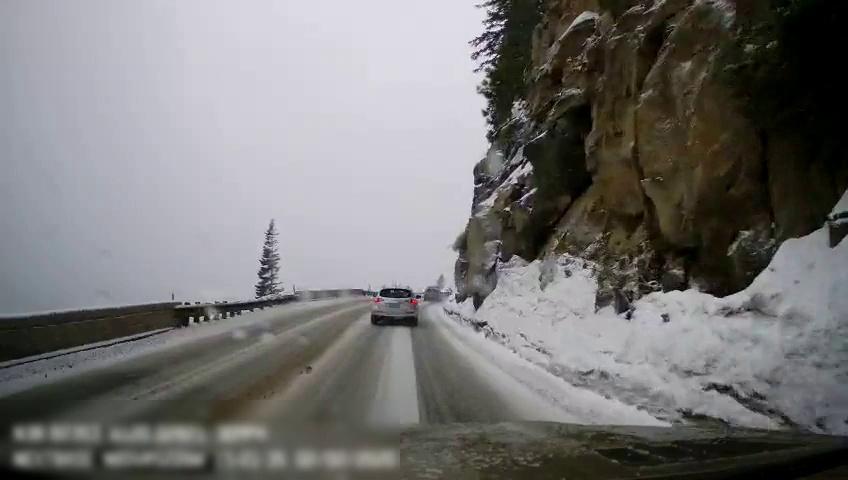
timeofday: Day
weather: Snowy
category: Drivable Space
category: Vehicles | SUV
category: Vehicles | Car